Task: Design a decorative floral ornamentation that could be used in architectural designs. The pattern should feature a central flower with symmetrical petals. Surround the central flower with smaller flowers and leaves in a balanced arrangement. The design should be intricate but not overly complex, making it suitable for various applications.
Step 1266:
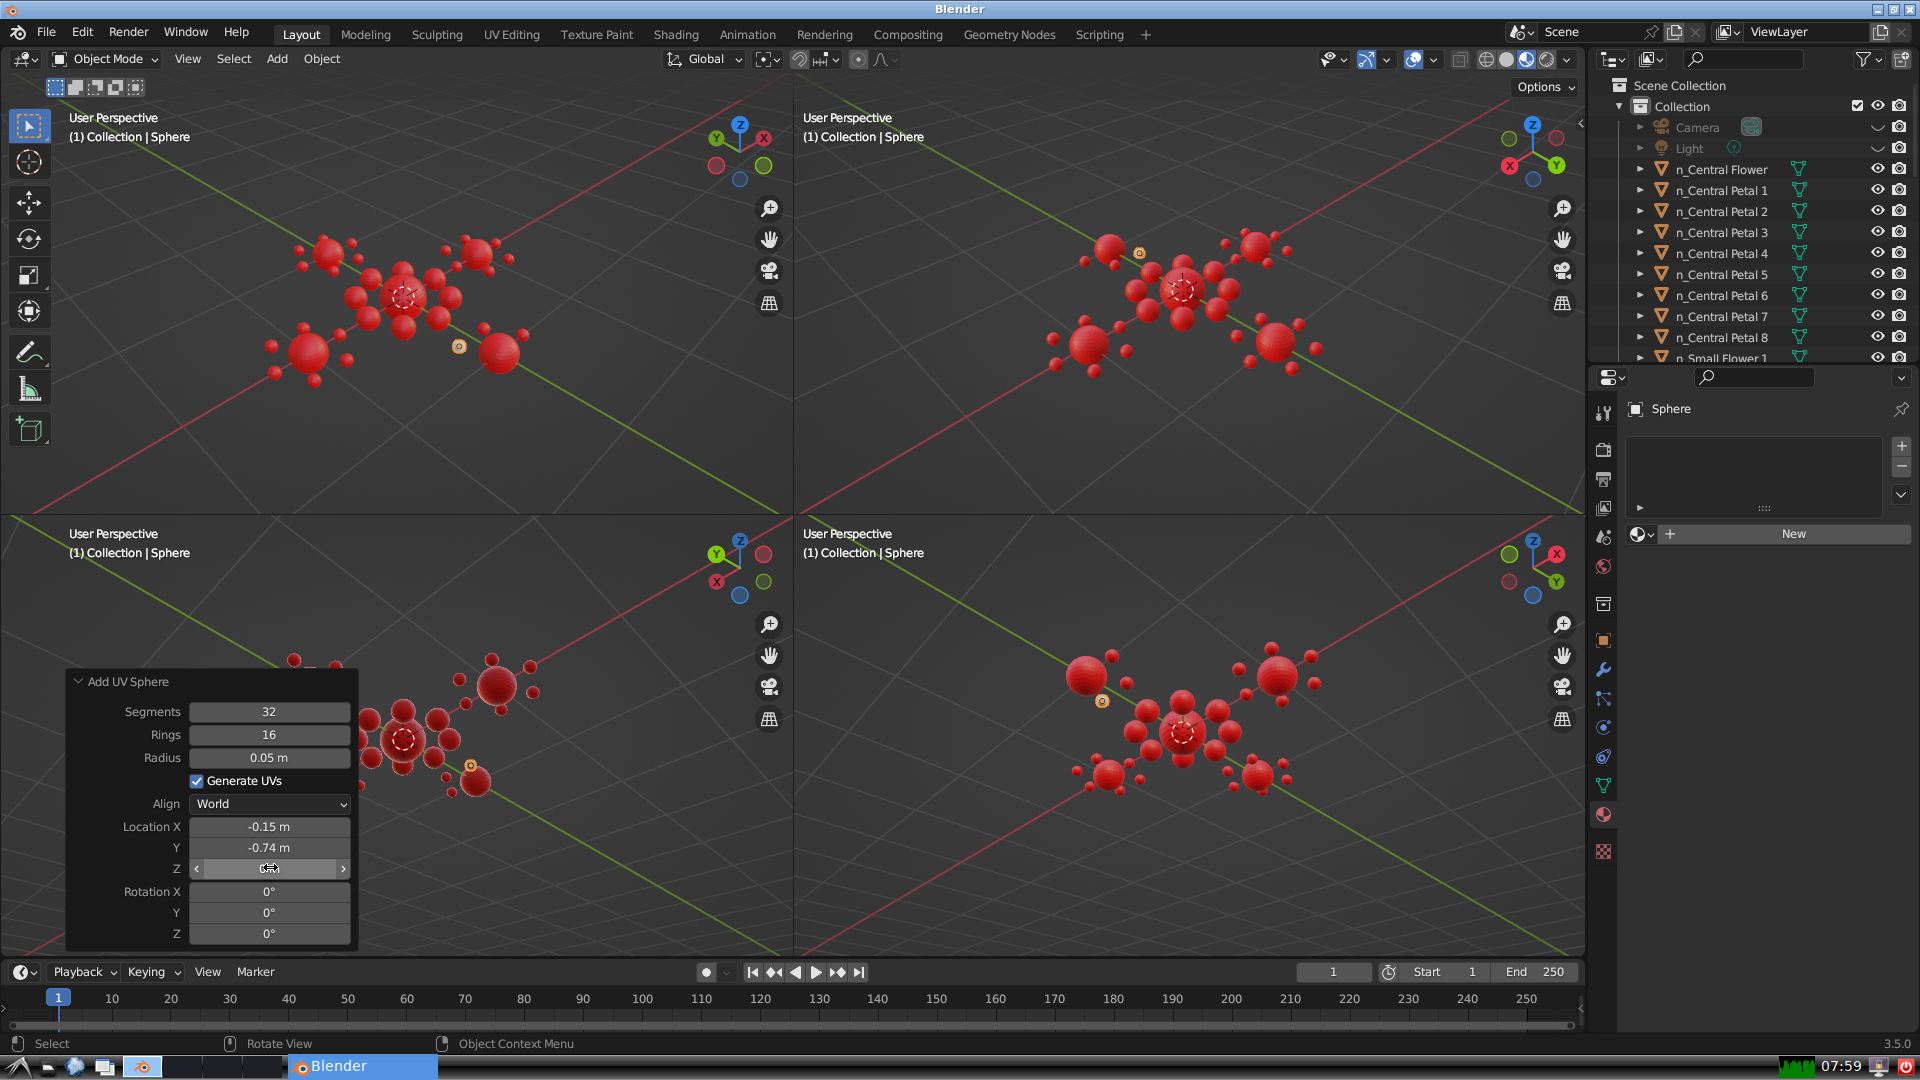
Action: {"mouse_move": [960, 540]}